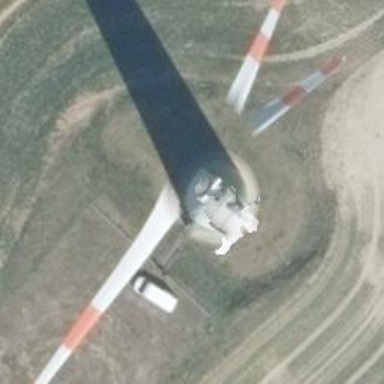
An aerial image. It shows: Wind generator with horizontal axis. The generator is wind turbine.